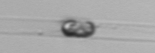
Label: Dactyliosolen_blavyanus